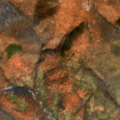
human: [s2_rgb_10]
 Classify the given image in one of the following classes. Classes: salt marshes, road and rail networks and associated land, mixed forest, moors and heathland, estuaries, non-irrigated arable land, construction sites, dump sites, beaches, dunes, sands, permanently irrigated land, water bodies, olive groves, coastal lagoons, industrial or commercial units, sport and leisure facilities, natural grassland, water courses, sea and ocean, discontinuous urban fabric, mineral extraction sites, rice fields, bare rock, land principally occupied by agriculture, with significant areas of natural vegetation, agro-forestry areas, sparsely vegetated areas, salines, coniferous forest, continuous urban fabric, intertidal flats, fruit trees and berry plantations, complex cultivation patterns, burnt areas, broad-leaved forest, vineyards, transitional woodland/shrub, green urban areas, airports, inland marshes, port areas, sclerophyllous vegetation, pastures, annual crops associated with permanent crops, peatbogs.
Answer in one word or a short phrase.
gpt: complex cultivation patterns, land principally occupied by agriculture, with significant areas of natural vegetation, broad-leaved forest, transitional woodland/shrub